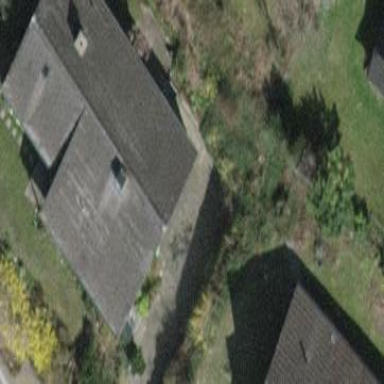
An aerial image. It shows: Detached building.